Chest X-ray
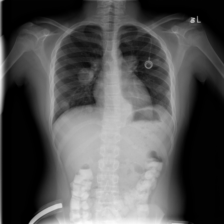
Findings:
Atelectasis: negative
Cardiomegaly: negative
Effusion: negative
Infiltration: negative
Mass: negative
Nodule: positive
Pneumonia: negative
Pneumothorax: negative
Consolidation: negative
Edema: negative
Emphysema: negative
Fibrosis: negative
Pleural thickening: negative
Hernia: negative